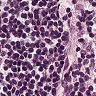
Metastatic tissue present: no